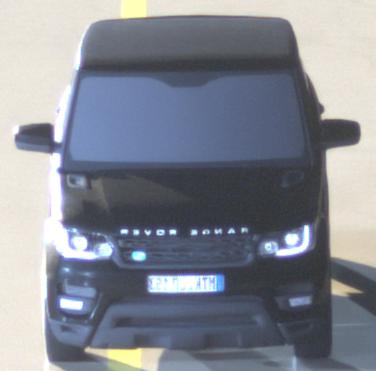
Make: Land Rover
Model: Range Rover Sport 5.0 V8 SC
Detailed model: Range Rover Sport (II)
Model produced from: 2013/09
Model produced until: 2015/07
Doors: 5
Color: black
Road condition: wet road
Daytime: night
Contrast: high contrast